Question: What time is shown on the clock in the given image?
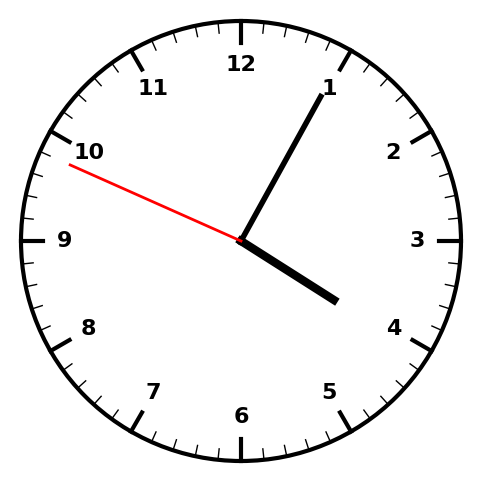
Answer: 04:04:49